Interaction volume radius: 5 \u00c5
Interaction volume height: 20 \u00c5
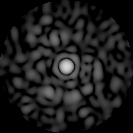
Disorder parameter: 0.7932